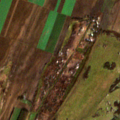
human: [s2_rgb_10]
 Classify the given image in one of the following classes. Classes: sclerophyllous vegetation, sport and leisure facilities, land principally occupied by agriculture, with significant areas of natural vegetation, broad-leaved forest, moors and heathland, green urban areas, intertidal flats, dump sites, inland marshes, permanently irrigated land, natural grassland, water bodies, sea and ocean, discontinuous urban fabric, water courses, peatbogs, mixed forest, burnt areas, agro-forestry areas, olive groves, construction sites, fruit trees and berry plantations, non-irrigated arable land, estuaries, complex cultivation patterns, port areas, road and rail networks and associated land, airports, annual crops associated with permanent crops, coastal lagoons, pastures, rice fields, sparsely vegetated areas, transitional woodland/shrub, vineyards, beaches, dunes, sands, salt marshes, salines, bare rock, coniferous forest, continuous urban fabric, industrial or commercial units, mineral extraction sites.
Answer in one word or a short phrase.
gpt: non-irrigated arable land, pastures